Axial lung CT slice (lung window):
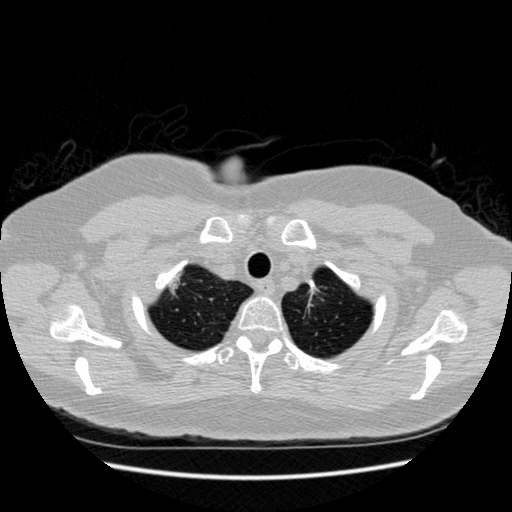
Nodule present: no